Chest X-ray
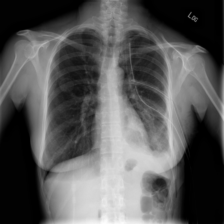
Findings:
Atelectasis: negative
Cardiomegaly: negative
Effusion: positive
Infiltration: negative
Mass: negative
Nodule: negative
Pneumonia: negative
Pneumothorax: negative
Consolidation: negative
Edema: negative
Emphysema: positive
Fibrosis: negative
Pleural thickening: negative
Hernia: negative